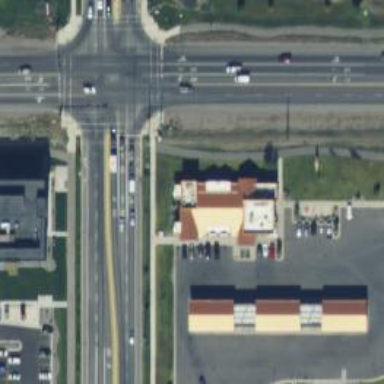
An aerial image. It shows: Convenience shop.